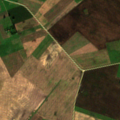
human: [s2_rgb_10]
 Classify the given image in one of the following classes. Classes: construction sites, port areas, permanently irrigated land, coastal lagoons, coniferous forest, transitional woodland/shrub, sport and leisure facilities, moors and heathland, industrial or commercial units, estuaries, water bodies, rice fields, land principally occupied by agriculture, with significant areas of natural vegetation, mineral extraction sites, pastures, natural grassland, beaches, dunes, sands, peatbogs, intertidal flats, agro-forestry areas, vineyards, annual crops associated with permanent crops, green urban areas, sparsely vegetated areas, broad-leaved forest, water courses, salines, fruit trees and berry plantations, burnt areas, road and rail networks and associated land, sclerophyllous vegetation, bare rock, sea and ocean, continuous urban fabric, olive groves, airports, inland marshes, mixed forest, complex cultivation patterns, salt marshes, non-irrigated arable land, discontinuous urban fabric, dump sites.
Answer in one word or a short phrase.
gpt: non-irrigated arable land, complex cultivation patterns